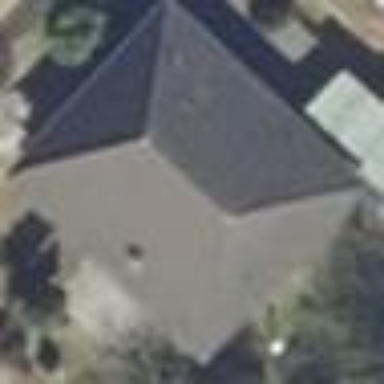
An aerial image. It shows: House with hipped roof.